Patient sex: M
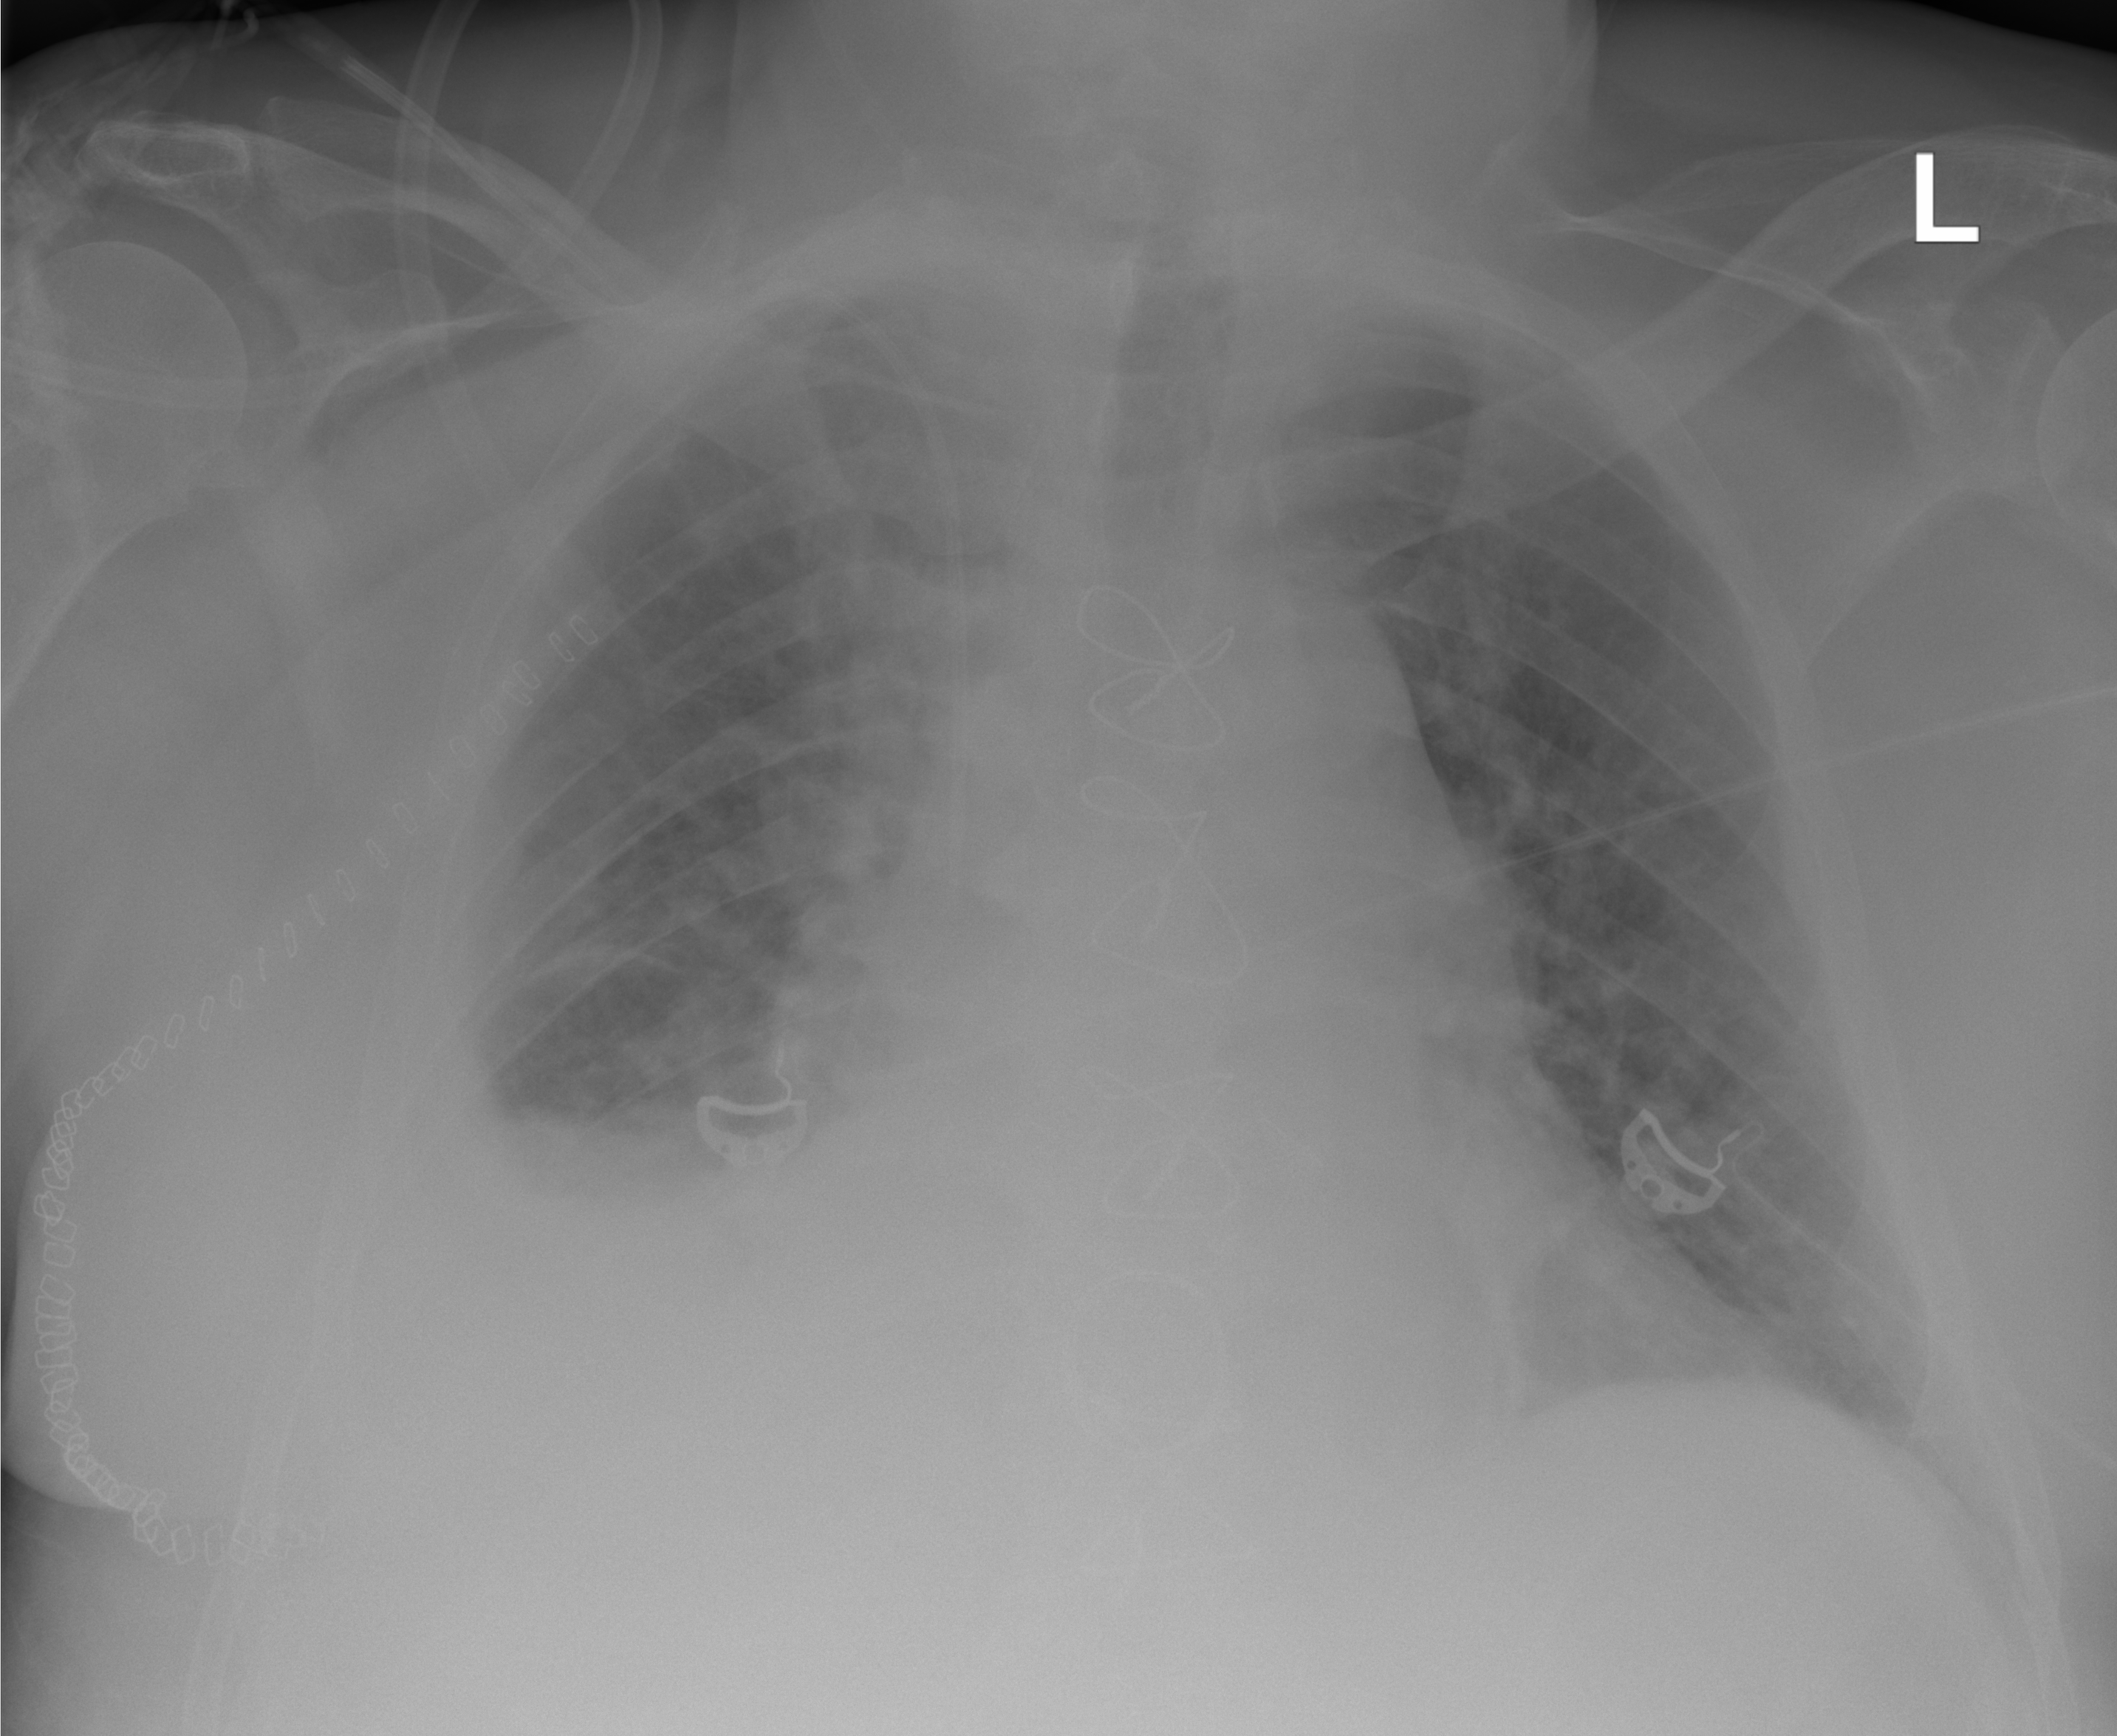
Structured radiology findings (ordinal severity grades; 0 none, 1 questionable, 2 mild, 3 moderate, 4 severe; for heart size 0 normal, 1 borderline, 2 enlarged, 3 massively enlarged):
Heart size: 2
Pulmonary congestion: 2
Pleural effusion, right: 2
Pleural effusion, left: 0
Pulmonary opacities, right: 2
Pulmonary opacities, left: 1
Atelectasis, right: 2
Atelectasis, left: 1